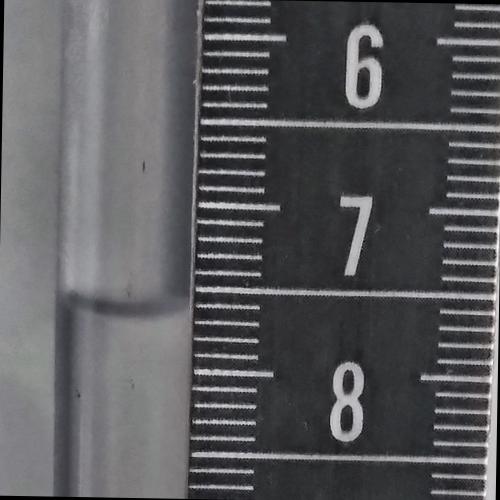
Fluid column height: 7.6 cm